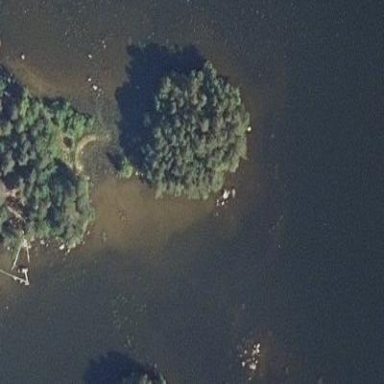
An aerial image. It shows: Islet surrounded by woodland.